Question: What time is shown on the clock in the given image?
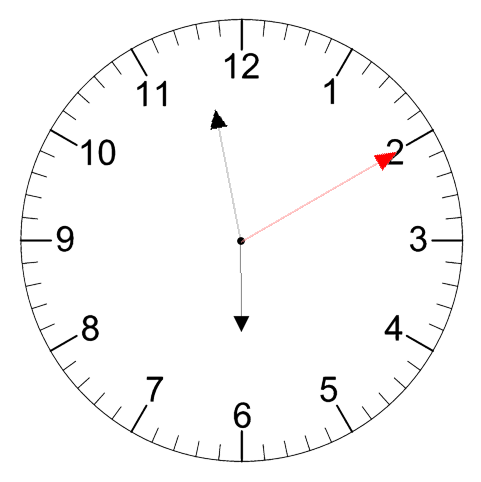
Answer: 05:58:10